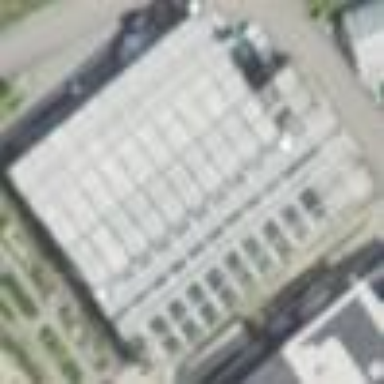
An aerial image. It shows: Greenhouse.